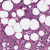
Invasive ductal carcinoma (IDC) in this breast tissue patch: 1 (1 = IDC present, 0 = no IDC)